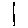
Label: line